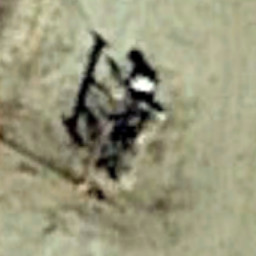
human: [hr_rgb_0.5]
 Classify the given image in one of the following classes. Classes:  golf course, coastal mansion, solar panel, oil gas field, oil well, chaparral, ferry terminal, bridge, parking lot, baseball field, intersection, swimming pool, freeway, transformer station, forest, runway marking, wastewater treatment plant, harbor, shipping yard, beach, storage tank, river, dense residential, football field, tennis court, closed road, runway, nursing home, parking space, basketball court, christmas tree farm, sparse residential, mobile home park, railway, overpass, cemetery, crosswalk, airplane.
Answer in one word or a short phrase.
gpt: oil well